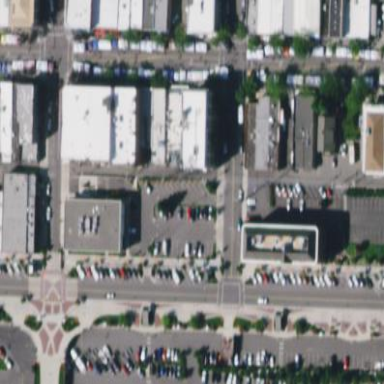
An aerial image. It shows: Sidewalk.